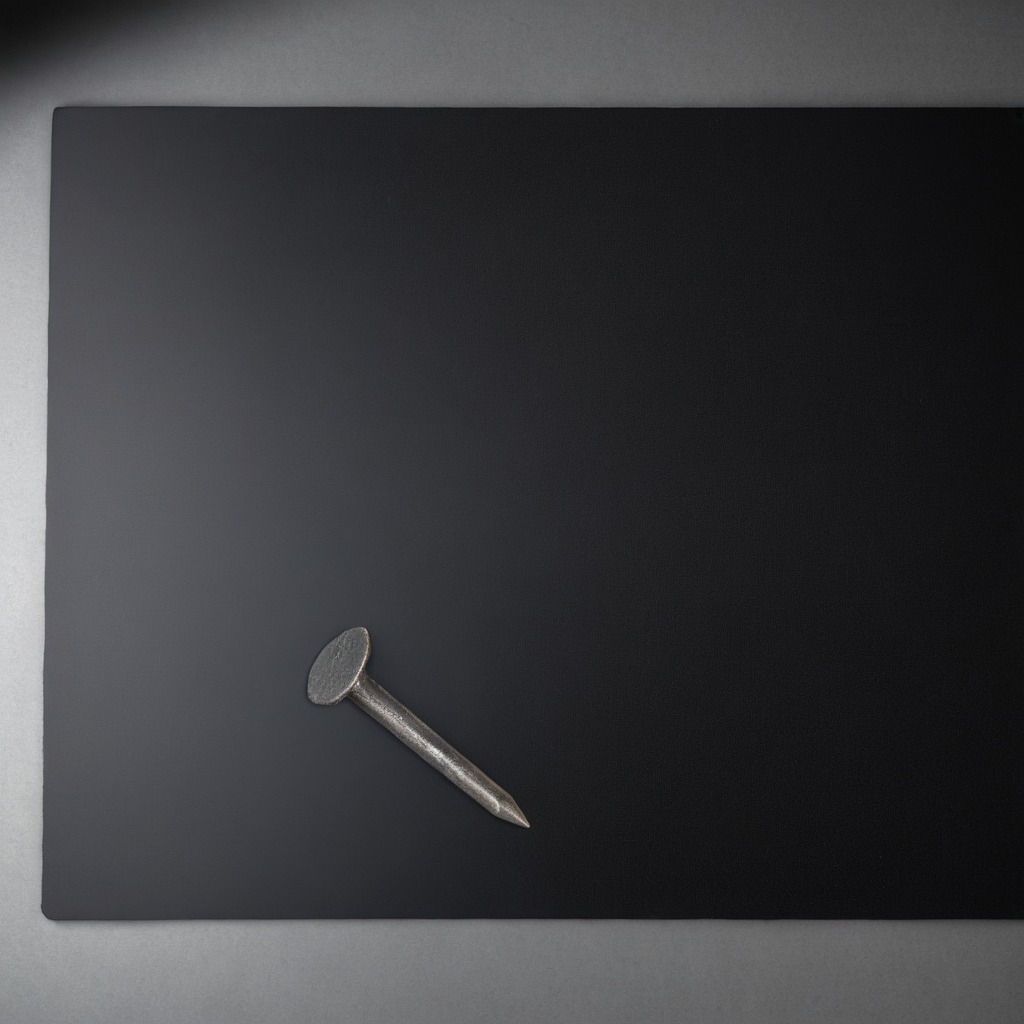
An iron nail lies on a clean granite tabletop covered with a black rubber mat inside a workshop under bright overhead lighting crisp shadows high clarity worn but beneath the mat.